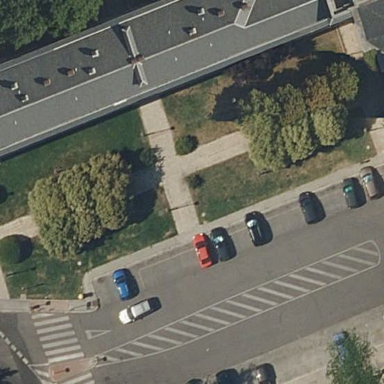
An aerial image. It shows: Footway made of paving stones.